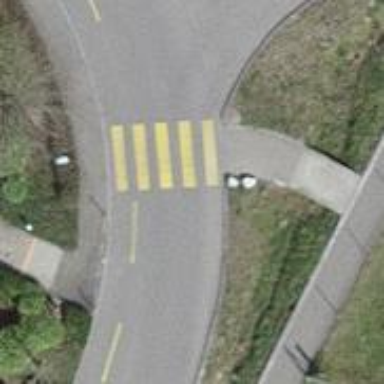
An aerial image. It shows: Uncontrolled zebra crossing with yellow markings.